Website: apple
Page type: account-selection
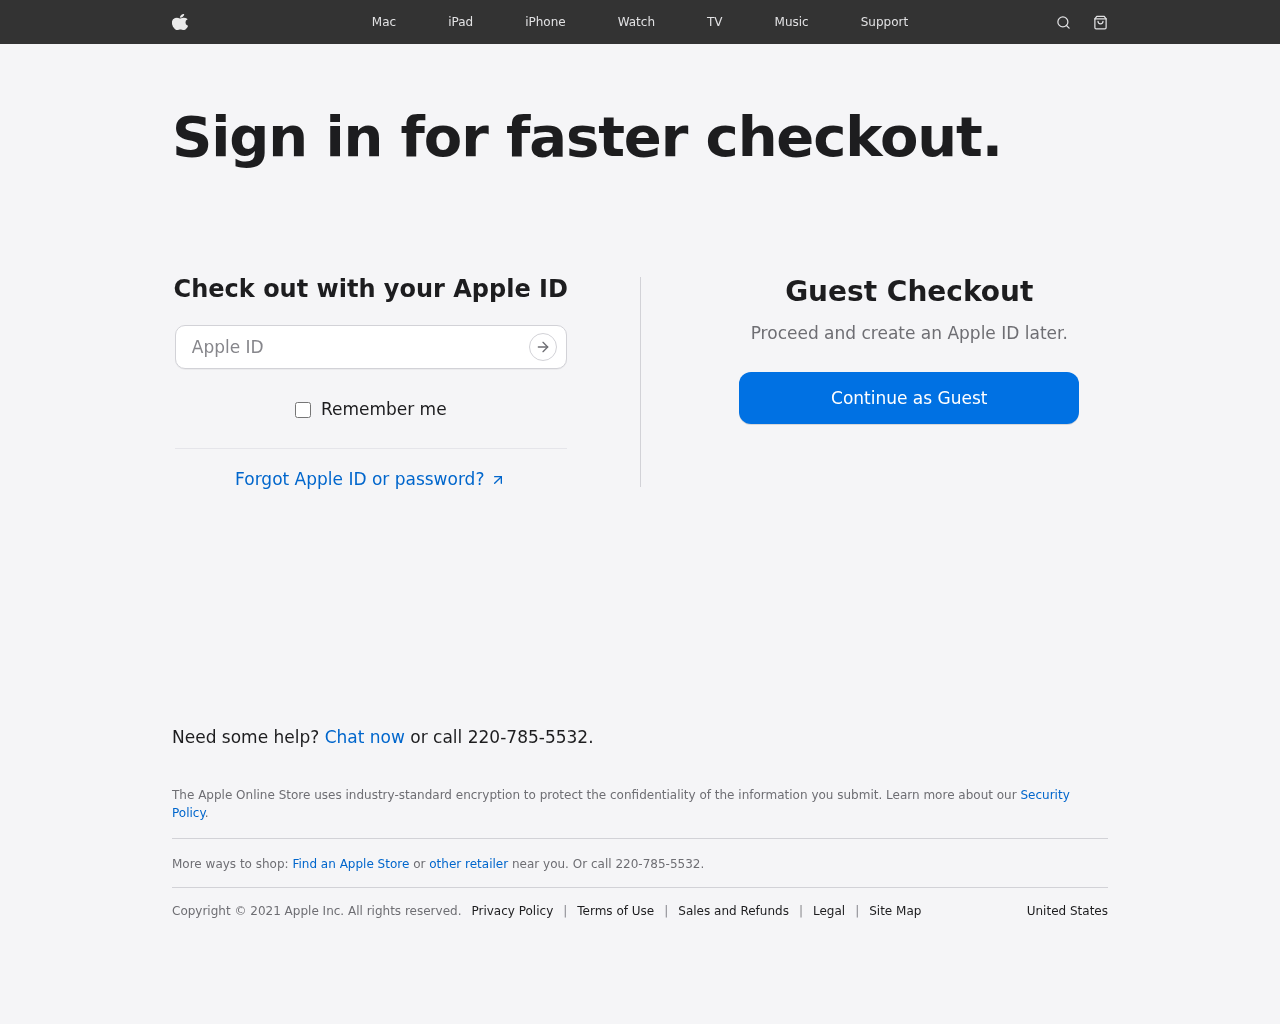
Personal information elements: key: PII_LOGIN_USERNAME
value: teresa.vang